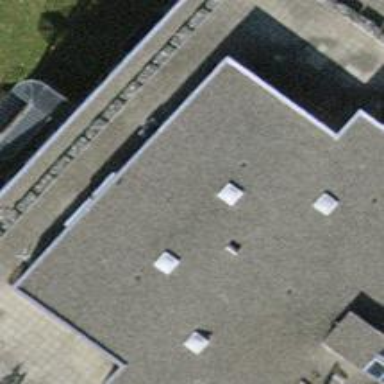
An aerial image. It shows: Commercial building.